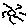
Label: sun